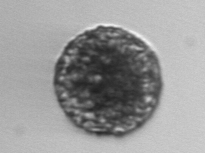
Label: Vicicitus_globosus